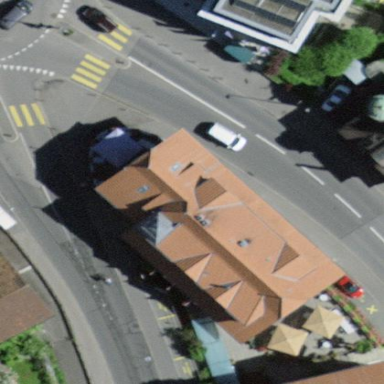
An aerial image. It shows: Residential building with restaurant.